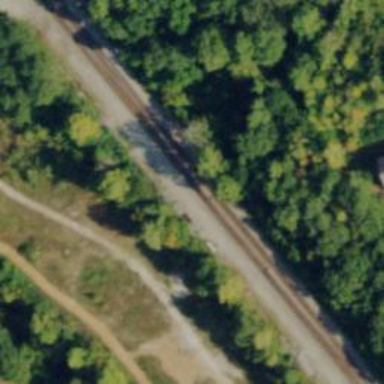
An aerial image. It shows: Railroad crossover.